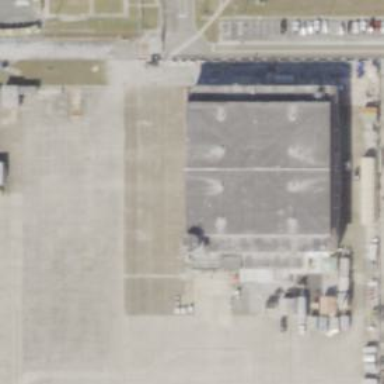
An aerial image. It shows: Hangar building at the airport.